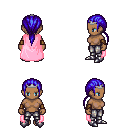
a pixel art fantasy rpg character, female body template, human, dark skin, pink cape, metal pants, blue ponytail hairstyle, silver tiara, cloth bracers, metal boots, four views (front, back, left, right), 2x2 character sprite sheet, small pixel art, hard edges, no anti-aliasing